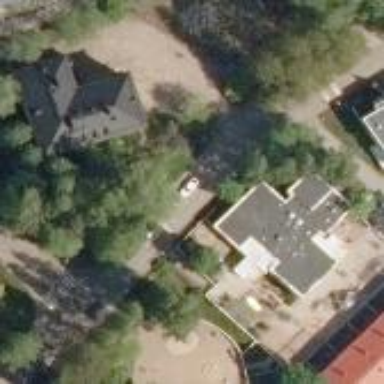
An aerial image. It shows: Kindergarten.